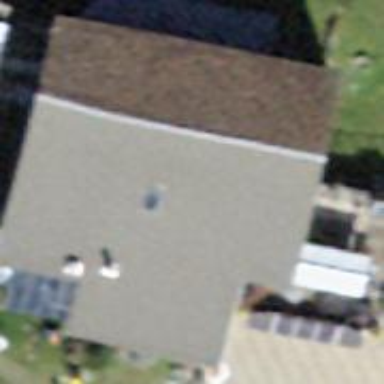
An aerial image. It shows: Building with tile roof.